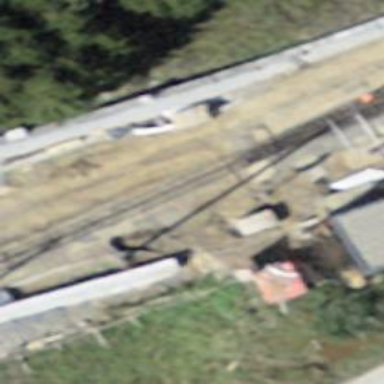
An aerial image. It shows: Narrow-gauge railway track with one electrified contact line.